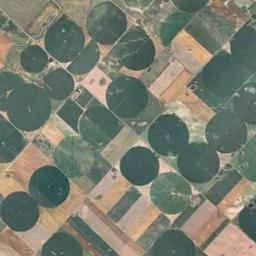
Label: circular_farmland